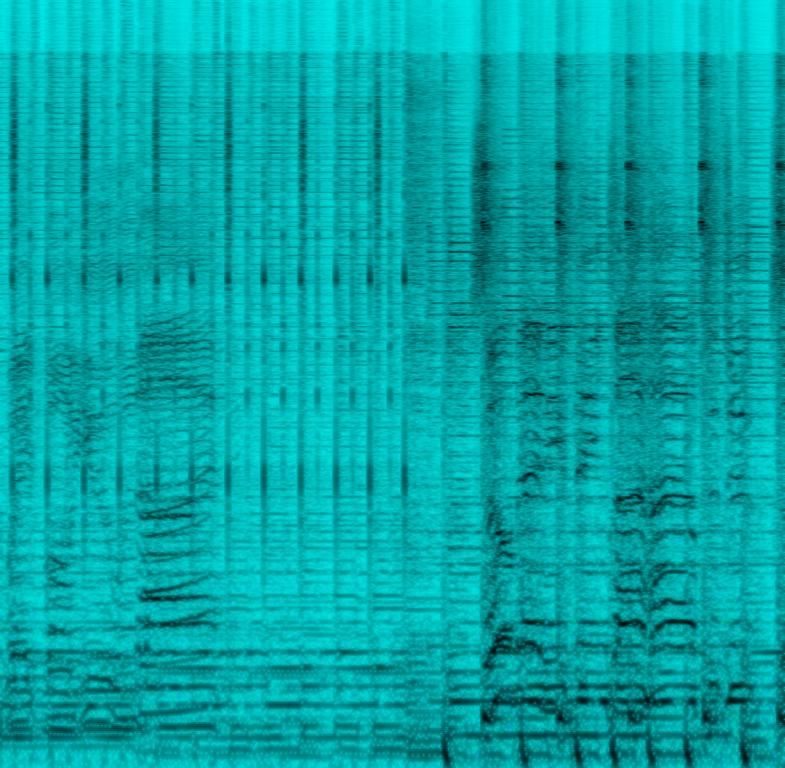
The rock music features a nasal male voice. The voice follows a strummed electric guitar with a clean sound. The bass is backing the guitar strumms. The beat is made first with ticking sounds but then it's played by a drum kit.